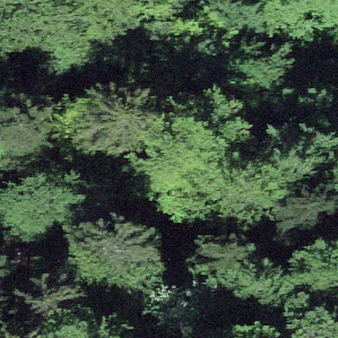
Label: other